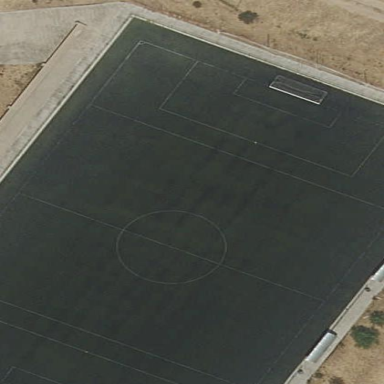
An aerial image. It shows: Soccer pitch for outdoor sports and leisure activities.